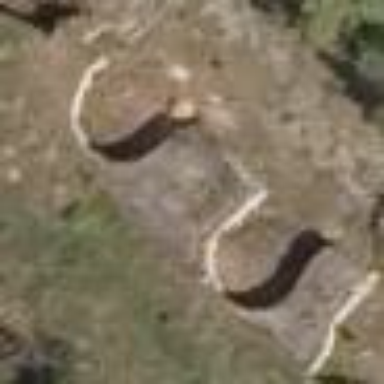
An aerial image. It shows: Historic fort building.